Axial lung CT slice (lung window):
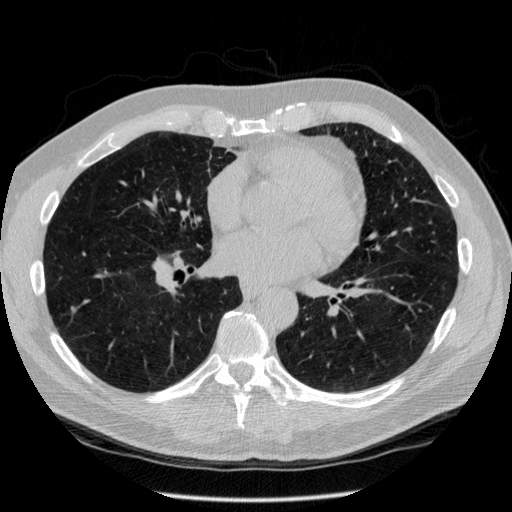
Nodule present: no